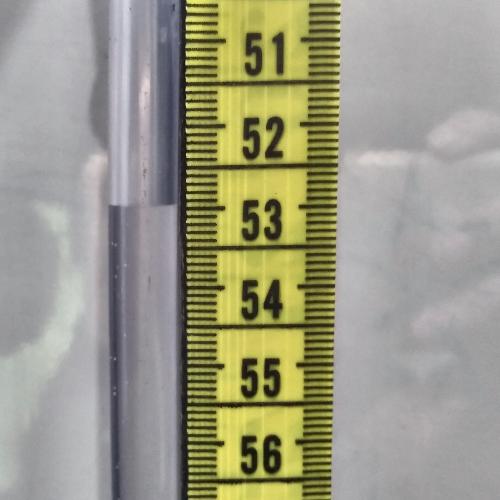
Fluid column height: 52.9 cm